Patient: sex M, age 76
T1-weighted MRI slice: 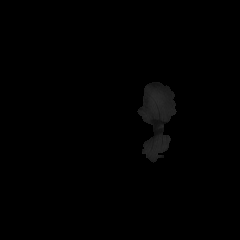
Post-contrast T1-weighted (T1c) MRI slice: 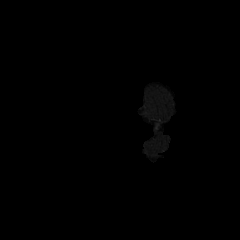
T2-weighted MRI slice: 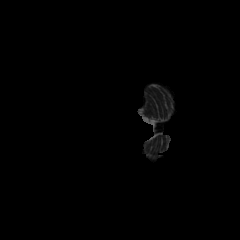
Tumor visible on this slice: no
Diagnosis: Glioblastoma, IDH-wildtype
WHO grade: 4